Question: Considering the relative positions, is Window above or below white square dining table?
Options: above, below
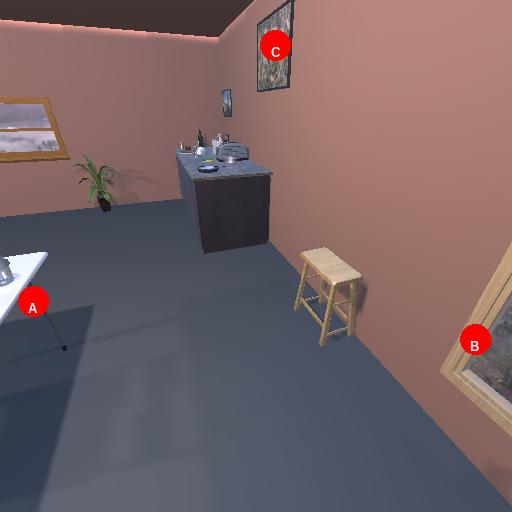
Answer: above